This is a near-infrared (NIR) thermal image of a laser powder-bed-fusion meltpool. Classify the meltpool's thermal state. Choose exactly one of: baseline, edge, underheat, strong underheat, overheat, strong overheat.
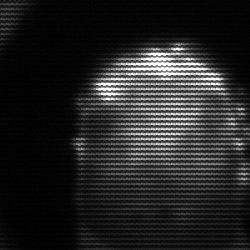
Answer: baseline